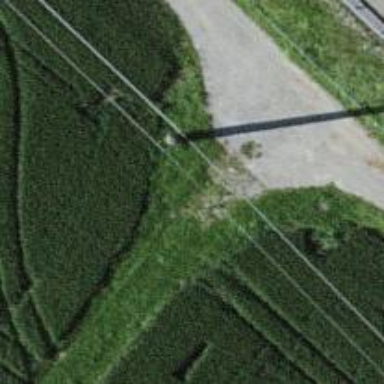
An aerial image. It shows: Concrete power pole.